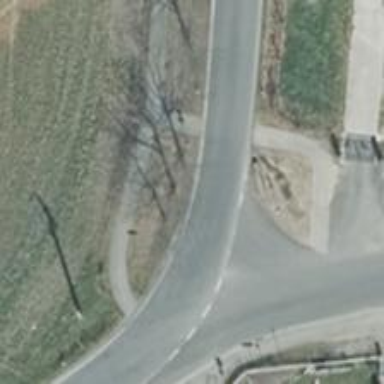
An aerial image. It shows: Asphalt path.